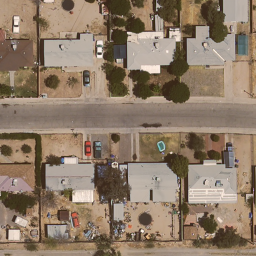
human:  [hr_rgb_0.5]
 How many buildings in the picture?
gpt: nine

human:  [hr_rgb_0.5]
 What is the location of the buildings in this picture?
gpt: up and bottom